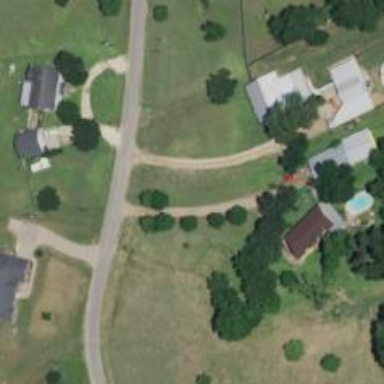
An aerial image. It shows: Driveway.